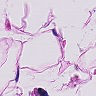
Metastatic tissue present: no